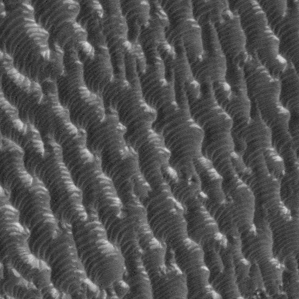
Label: frost